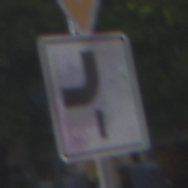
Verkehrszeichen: VerlaufVorfahrtsstrasse7
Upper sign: VorfahrtGewaehren
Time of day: MorningAfternoon
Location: Outdoor (Urban)
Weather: Clear
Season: NotSpecified
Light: Natural